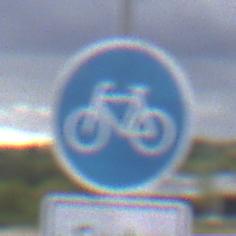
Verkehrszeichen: Radweg
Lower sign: HinweisDurchVerbaleAngabe2
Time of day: MorningAfternoon
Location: Outdoor (Suburban)
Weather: PartlyCloudy
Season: NotSpecified
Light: Natural